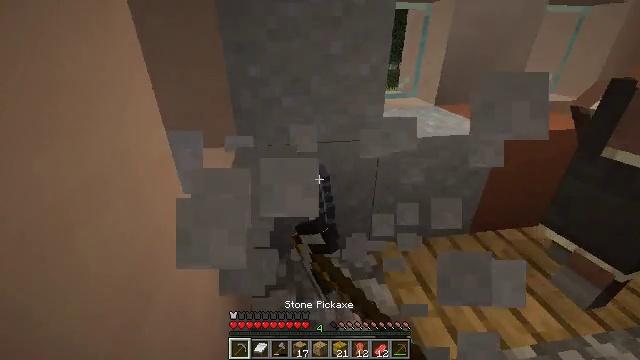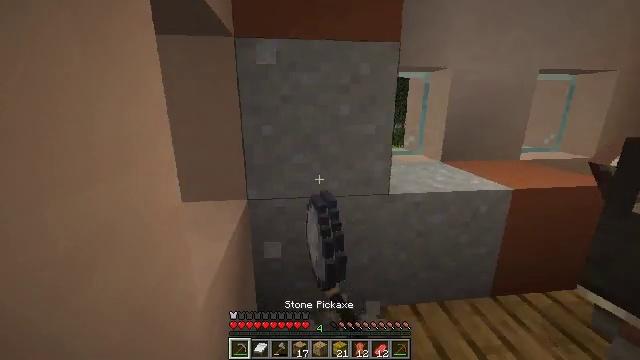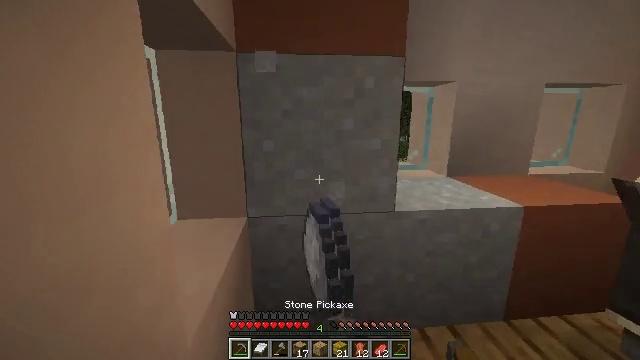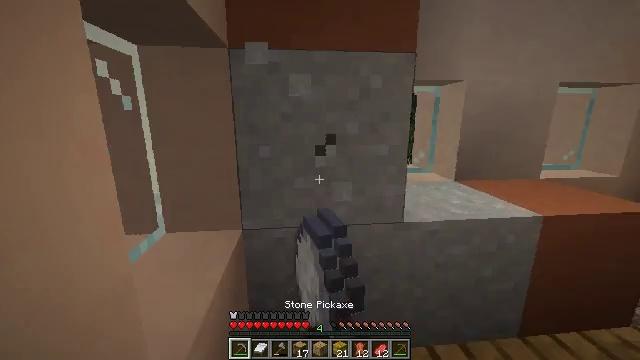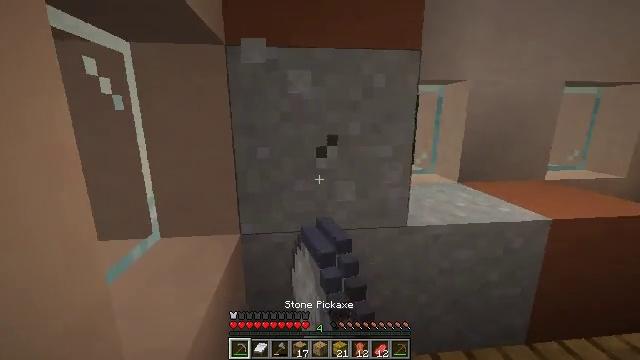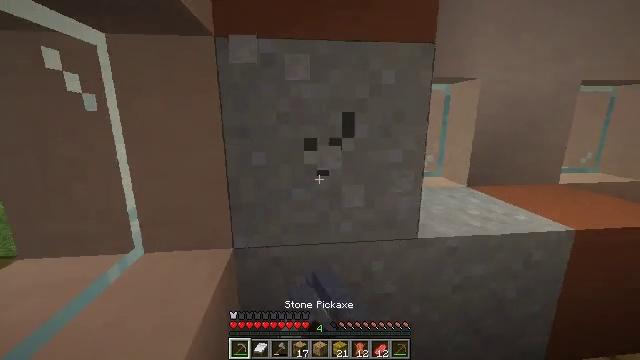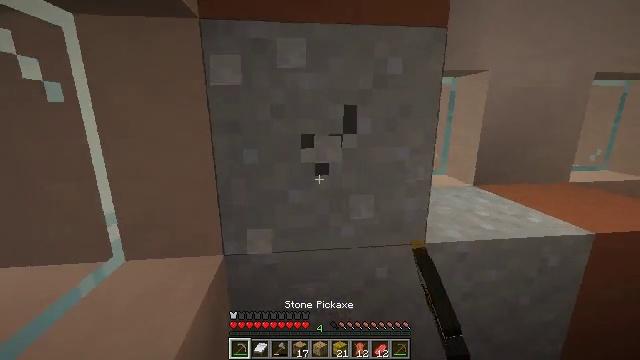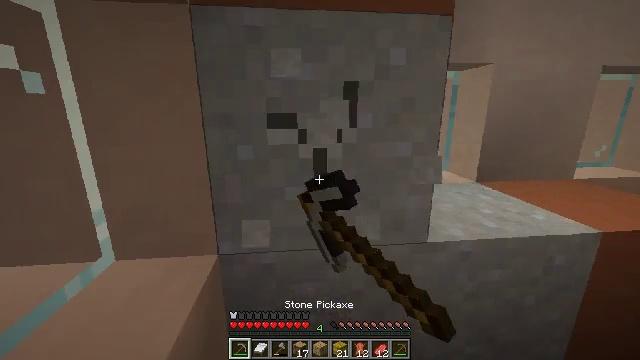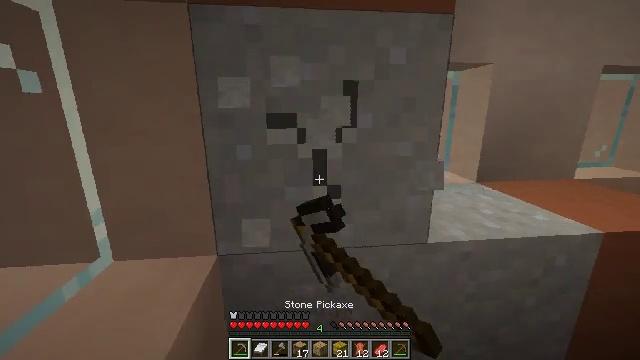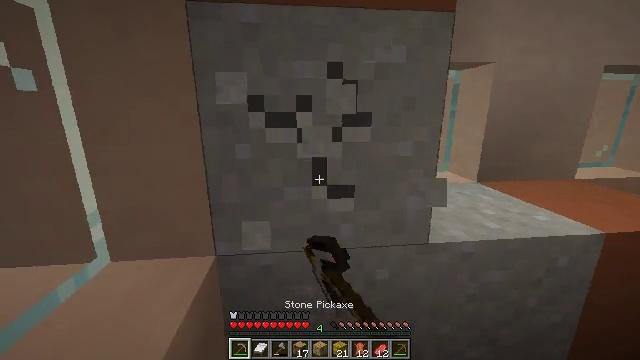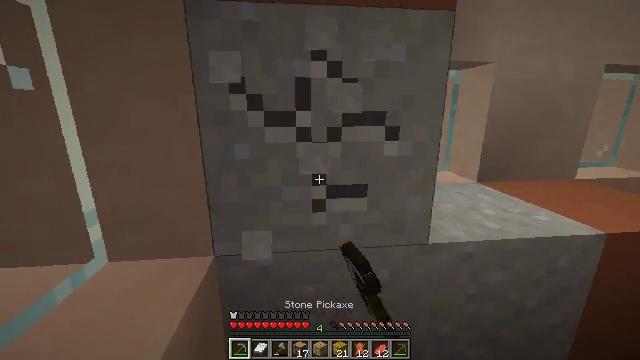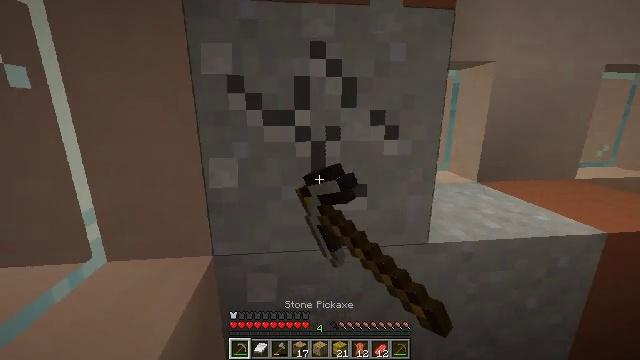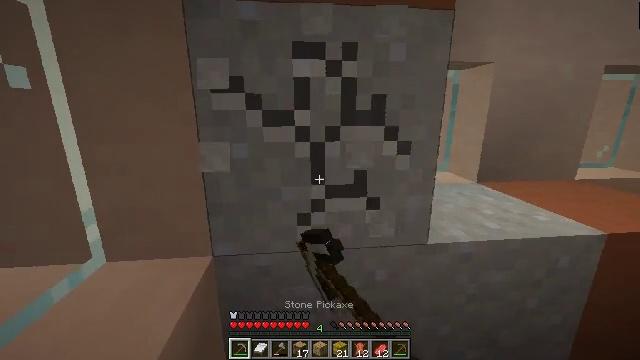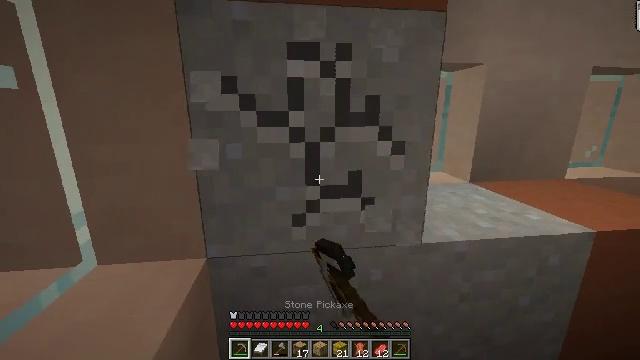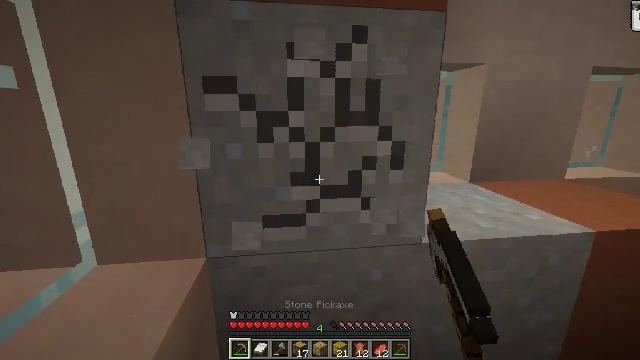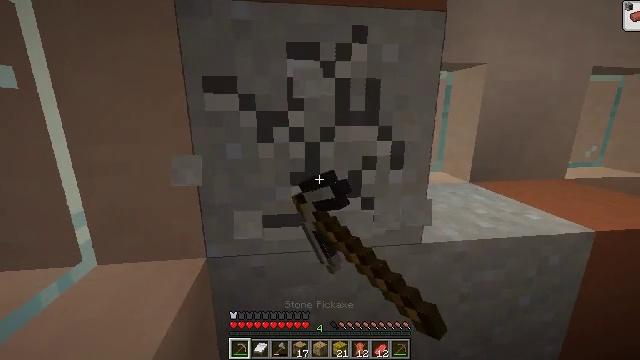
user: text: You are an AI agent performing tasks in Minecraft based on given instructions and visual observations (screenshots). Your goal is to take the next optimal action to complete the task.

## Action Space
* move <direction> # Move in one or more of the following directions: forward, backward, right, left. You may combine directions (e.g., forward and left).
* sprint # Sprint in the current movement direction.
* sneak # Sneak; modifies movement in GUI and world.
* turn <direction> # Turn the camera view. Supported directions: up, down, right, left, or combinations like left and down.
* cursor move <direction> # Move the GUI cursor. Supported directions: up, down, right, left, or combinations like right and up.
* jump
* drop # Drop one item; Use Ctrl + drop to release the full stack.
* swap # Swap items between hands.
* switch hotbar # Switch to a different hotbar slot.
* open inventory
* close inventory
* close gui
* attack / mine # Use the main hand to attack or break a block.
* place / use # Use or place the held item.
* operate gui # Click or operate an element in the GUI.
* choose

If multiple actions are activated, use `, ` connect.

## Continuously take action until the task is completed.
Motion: motion action
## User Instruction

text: Dig up clay found underwater.
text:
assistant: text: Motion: turn left and up, attack / mine
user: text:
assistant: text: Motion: move forward, turn up, attack / mine
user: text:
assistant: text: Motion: move forward, attack / mine
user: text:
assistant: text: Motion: move forward, attack / mine
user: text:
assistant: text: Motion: attack / mine
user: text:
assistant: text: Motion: attack / mine
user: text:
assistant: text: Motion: attack / mine
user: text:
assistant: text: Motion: attack / mine
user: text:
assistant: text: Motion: attack / mine
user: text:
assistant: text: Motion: attack / mine
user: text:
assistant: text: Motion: attack / mine
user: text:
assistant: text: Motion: attack / mine
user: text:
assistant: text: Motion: turn right, attack / mine
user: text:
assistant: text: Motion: attack / mine
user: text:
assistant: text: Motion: attack / mine
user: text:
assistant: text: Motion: attack / mine
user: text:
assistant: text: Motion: attack / mine
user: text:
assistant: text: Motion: attack / mine
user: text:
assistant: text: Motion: attack / mine
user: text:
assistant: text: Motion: attack / mine
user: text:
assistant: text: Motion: attack / mine
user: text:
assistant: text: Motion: attack / mine
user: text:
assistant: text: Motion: attack / mine
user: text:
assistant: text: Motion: attack / mine
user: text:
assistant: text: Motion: move left, turn right and down, attack / mine
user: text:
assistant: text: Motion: move forward and move left, turn right and down, attack / mine
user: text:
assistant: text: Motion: move forward and move left, turn right and down, attack / mine
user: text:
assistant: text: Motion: move forward and move left, attack / mine
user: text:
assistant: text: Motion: attack / mine
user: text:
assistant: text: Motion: attack / mine